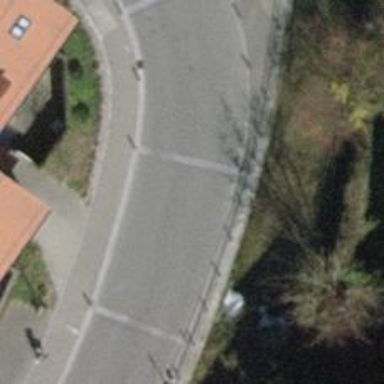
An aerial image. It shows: Table-style traffic calming feature.